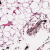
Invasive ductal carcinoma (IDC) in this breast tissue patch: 0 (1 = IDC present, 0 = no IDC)